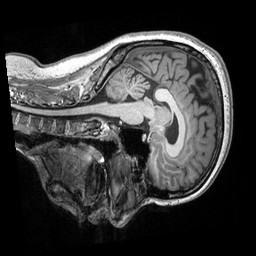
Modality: T1w
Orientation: sagittal
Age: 22
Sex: female
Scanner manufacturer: siemens
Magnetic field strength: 3 T
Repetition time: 2.53 s
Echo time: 0.00298 s